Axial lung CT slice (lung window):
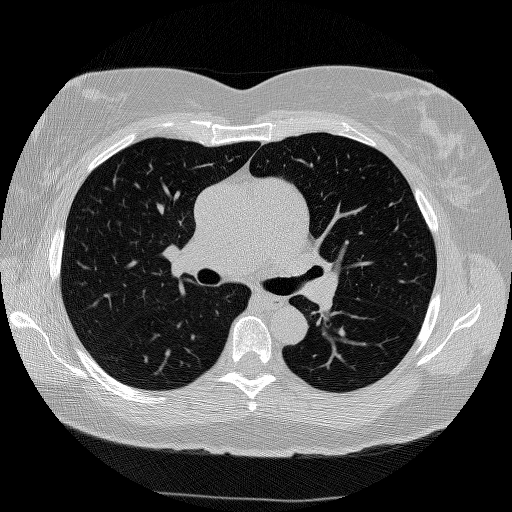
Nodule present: no